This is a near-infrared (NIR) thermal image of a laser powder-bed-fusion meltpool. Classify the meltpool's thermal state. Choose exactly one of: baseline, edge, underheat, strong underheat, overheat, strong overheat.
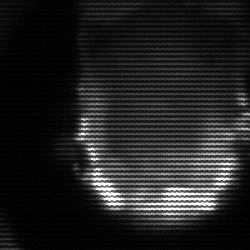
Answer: baseline